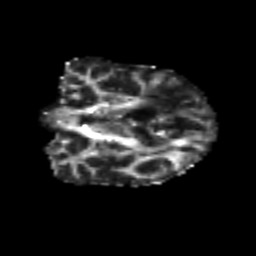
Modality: FA
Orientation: coronal
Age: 46
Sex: male
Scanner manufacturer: siemens
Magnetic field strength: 3 T
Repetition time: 4.987 s
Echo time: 0.0792 s